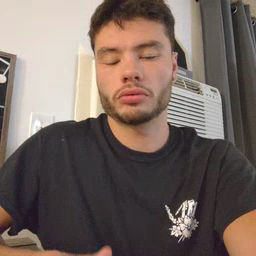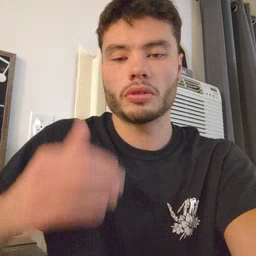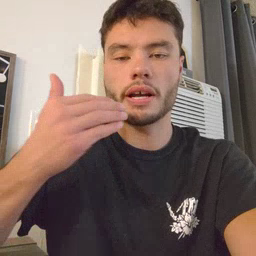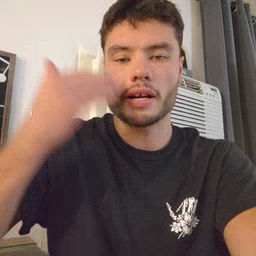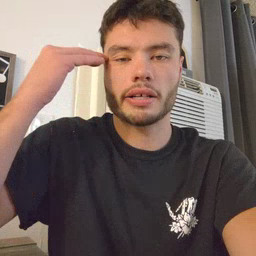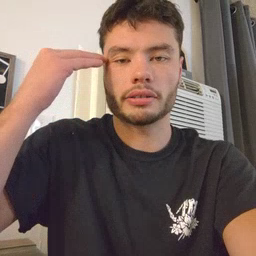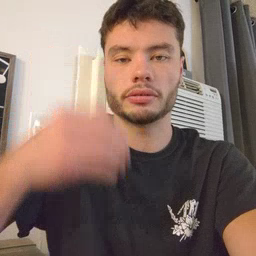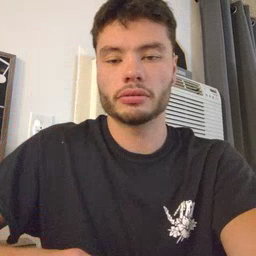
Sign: head